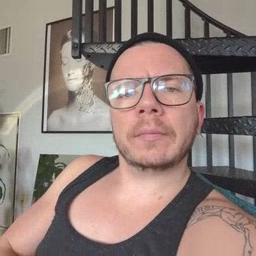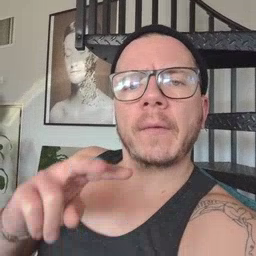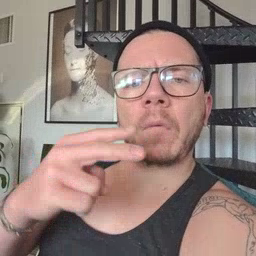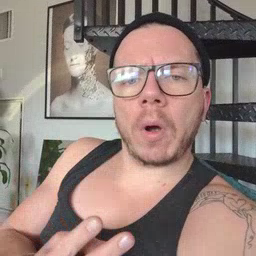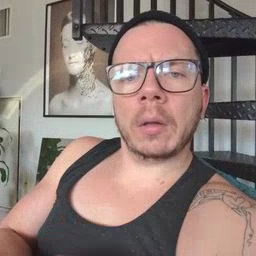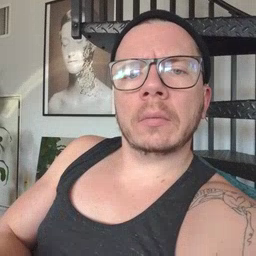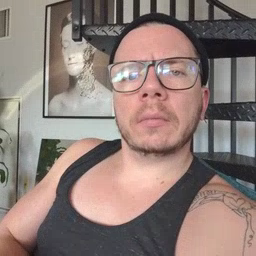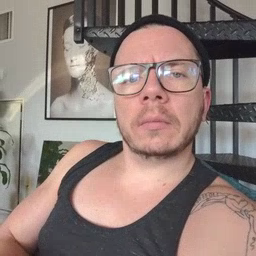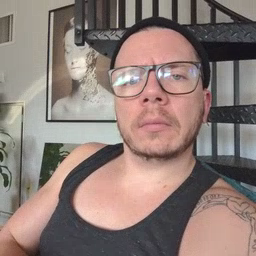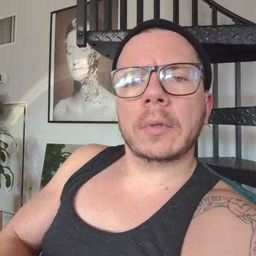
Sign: fall